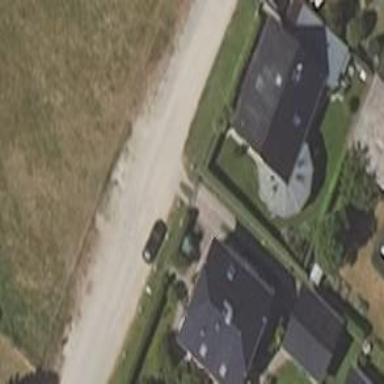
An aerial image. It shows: Residential road.